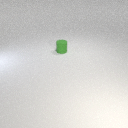
small green rubber cylinder